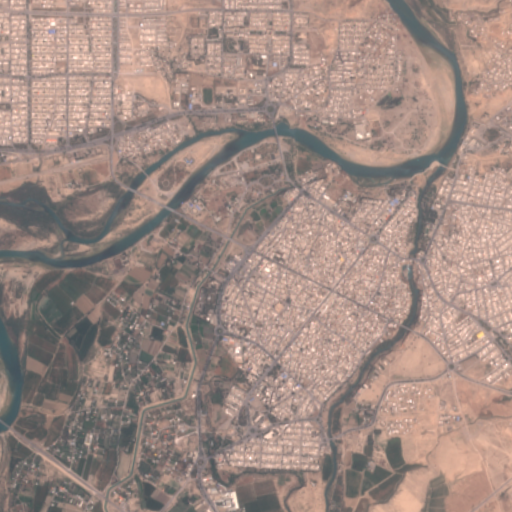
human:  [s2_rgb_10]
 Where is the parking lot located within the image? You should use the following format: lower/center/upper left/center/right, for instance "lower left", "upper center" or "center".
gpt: The parking lot is located in the upper left of the image.
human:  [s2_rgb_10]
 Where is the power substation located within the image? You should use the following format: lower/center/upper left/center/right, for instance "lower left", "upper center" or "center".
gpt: The power substation is located in the lower center of the image.
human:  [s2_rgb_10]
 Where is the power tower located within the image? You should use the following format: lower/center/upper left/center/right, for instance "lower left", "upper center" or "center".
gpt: The power tower is located in the upper left of the image.
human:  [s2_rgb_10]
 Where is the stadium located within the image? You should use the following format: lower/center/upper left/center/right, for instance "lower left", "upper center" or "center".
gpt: The stadium is located in the upper center of the image.
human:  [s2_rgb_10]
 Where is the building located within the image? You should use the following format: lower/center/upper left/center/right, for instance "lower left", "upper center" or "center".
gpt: There is no building in the image.